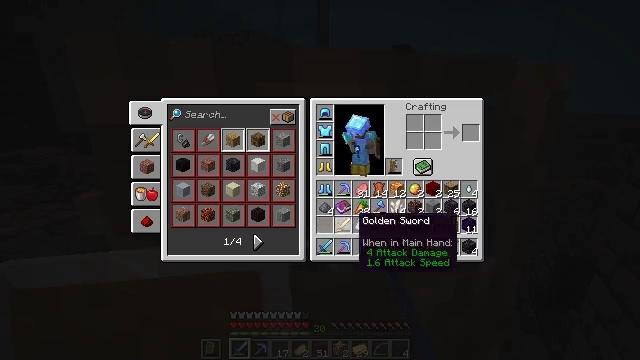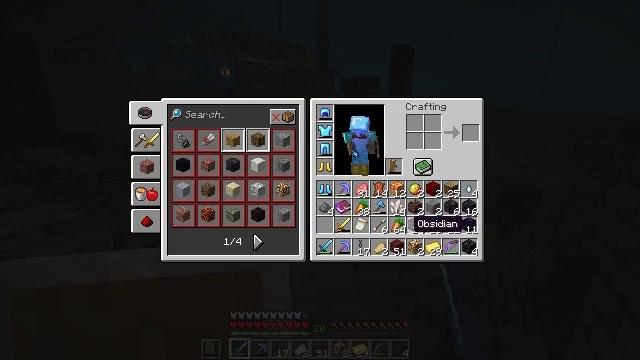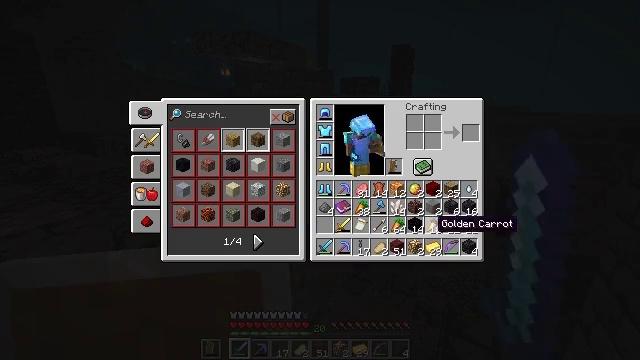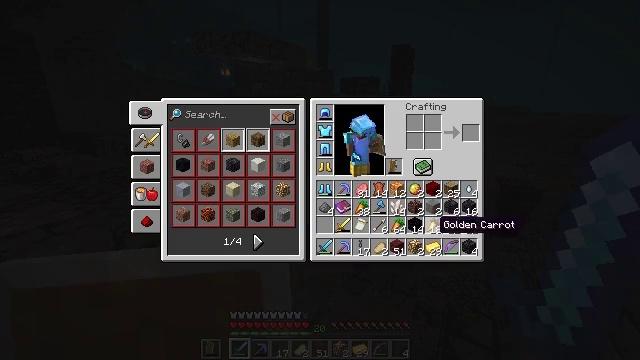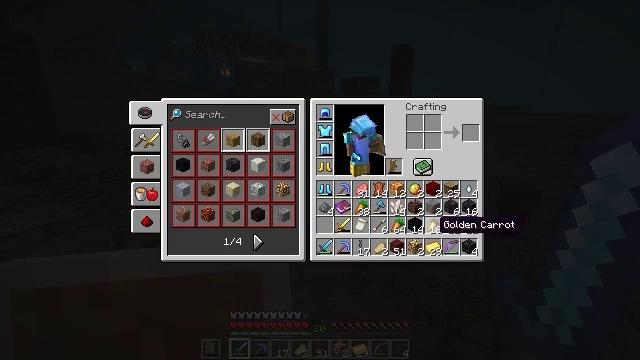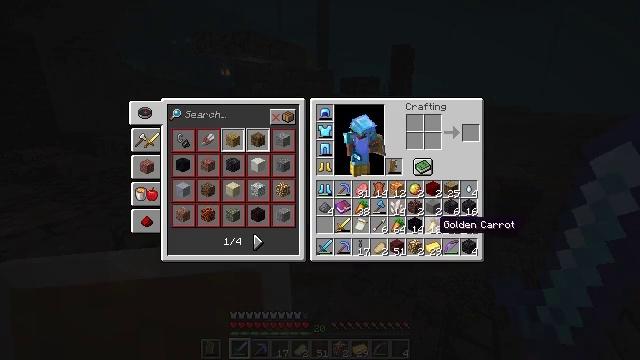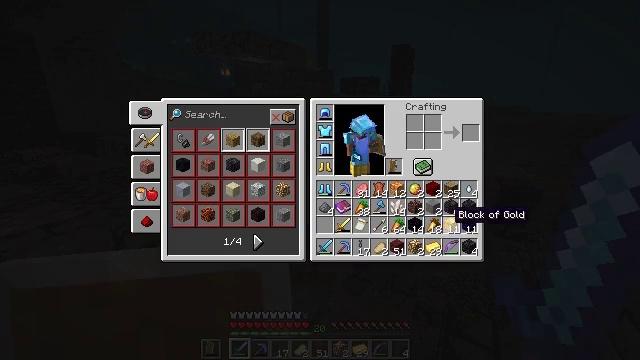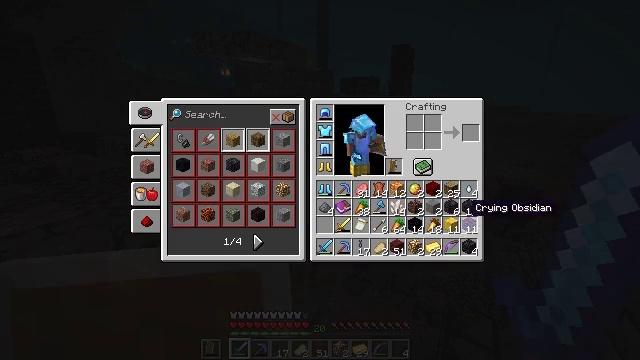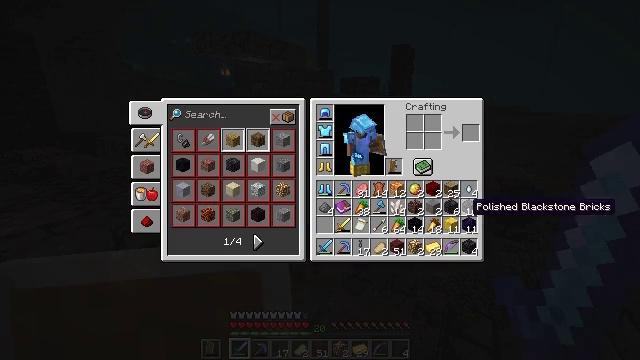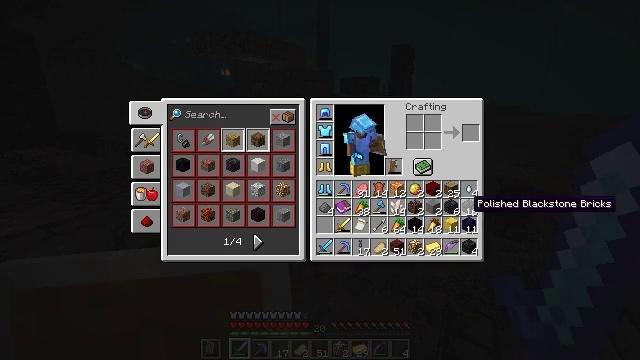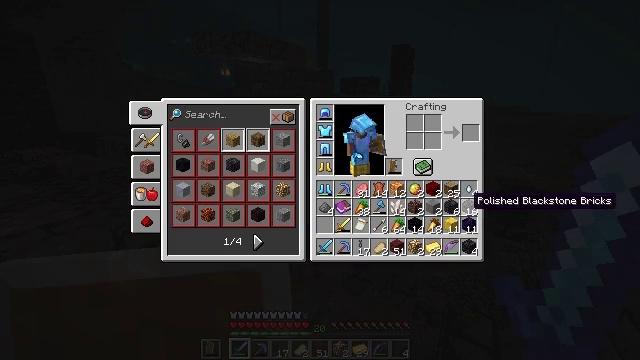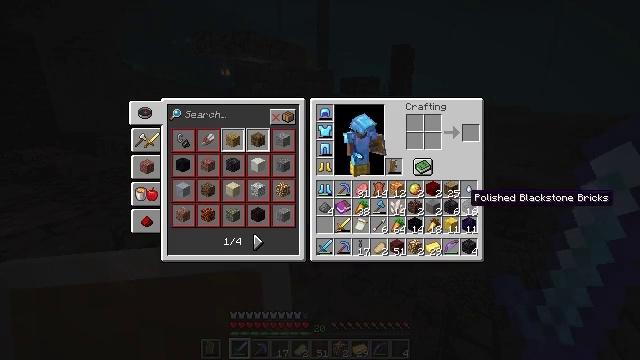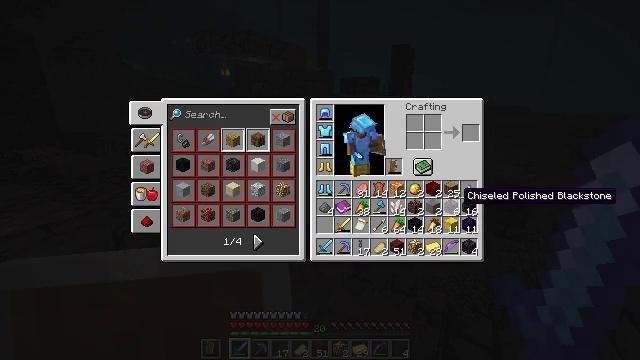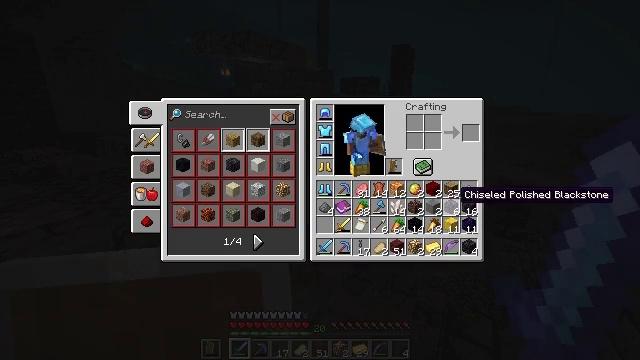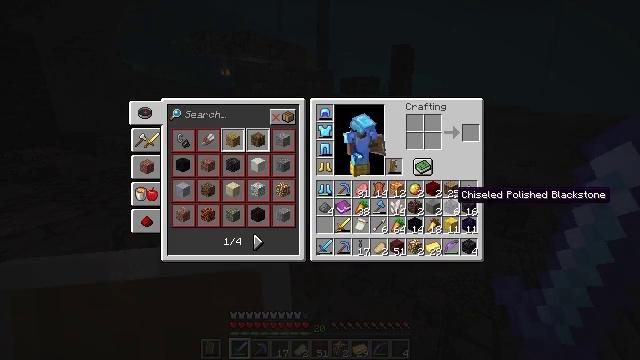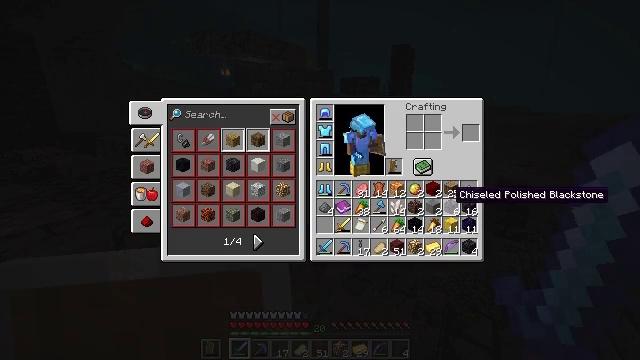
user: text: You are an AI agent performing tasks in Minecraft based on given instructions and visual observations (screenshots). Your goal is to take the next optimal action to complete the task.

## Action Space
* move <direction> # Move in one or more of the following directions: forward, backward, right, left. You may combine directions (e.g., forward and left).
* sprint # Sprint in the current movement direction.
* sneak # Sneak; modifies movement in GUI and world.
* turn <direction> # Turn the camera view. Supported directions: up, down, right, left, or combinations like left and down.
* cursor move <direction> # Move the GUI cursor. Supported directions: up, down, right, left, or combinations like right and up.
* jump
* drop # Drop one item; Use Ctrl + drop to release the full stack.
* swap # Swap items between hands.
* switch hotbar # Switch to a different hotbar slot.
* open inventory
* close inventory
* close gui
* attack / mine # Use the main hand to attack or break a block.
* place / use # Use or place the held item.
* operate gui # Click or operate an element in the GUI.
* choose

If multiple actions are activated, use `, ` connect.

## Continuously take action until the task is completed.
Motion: motion action
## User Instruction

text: Remove a chiseled polished blackstone from the inventory.
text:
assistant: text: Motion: sprint, cursor move right, open gui
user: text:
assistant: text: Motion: sprint, cursor move right
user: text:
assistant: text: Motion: sprint
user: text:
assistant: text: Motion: sprint
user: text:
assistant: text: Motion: sprint
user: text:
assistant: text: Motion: sprint, cursor move right and up
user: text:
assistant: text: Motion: sprint, cursor move right and up
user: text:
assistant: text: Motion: sprint
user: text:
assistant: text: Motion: sprint
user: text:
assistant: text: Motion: sprint
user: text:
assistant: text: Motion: sprint
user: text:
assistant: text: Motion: sprint, cursor move left
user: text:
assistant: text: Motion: sprint
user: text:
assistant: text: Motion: sprint
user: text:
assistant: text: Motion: sprint
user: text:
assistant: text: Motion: sprint
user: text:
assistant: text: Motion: sprint
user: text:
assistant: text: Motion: sprint
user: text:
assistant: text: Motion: sprint
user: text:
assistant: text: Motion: sprint
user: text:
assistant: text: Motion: sprint, drop
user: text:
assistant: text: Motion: sprint, drop
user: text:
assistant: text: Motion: sprint, cursor move right, drop
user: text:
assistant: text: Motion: sprint
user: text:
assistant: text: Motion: sprint
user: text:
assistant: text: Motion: sprint